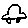
Label: car